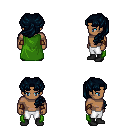
a pixel art fantasy rpg character, male body template, human, dark skin, green cape, white pants, raven princess hairstyle, cloth bracers, black shoes, four views (front, back, left, right), 2x2 character sprite sheet, small pixel art, hard edges, no anti-aliasing